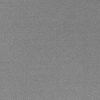
Atmospheric dust classification: dusty